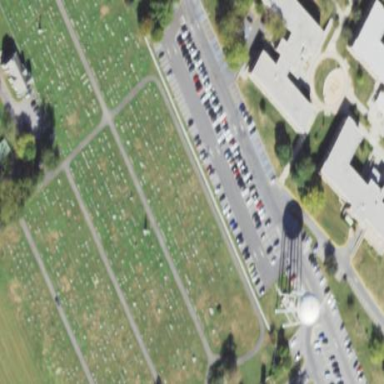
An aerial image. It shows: Cemetery.